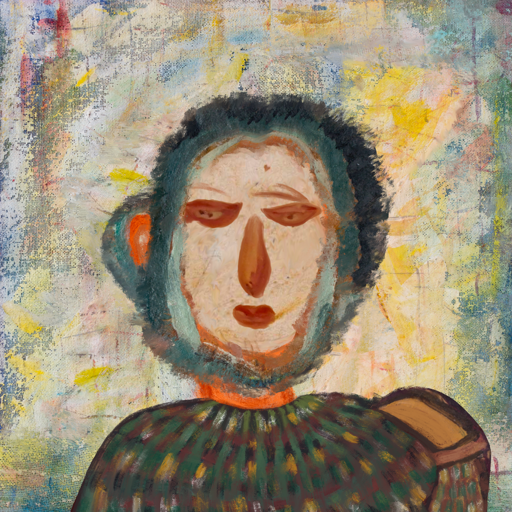
Background: Irani, Head And Neck Front: Rupkatha, Face Front: Pious_Lady, Bust: After_Raid, Hair Front: Boggyland, Head Accessory: Blank, Second Necklace: Blank, Necklace: Blank, Baby: Blank